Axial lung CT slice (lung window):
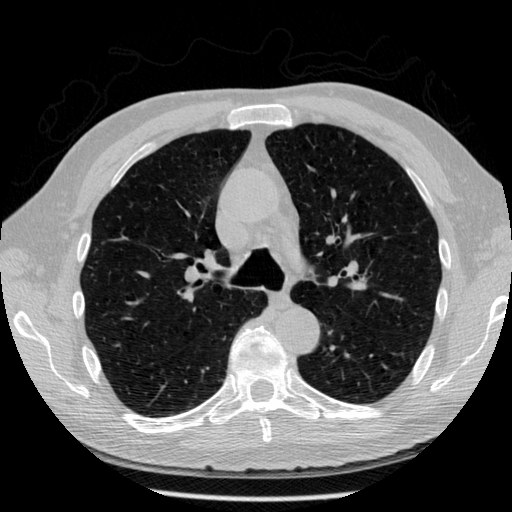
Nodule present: no